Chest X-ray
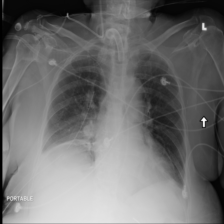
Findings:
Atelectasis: negative
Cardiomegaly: negative
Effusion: negative
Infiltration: negative
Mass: negative
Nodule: negative
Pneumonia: negative
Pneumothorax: negative
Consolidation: positive
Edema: negative
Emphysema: negative
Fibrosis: negative
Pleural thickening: negative
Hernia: negative